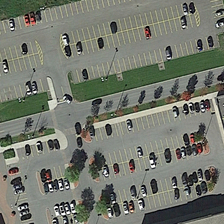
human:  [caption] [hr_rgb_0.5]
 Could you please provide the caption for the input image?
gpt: some trees were planted around the parking lot .

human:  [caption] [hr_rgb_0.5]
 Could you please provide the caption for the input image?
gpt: a lot of cars parked in the parking lot .

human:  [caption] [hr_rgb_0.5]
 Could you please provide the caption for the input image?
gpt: a lot of cars parked in the parking lot .

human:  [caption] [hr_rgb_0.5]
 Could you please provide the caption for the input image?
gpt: some trees were planted around the parking lot .

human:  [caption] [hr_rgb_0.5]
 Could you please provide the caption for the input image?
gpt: a lot of cars parked in the parking lot .